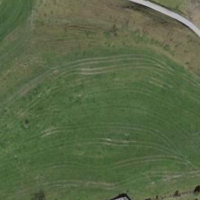
EUNIS habitat code: 24
Species observed at this site:
Fagus sylvatica